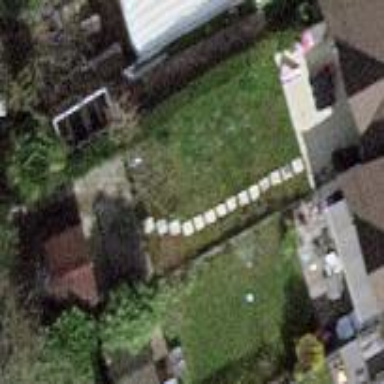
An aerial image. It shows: Garden surrounded by fence.